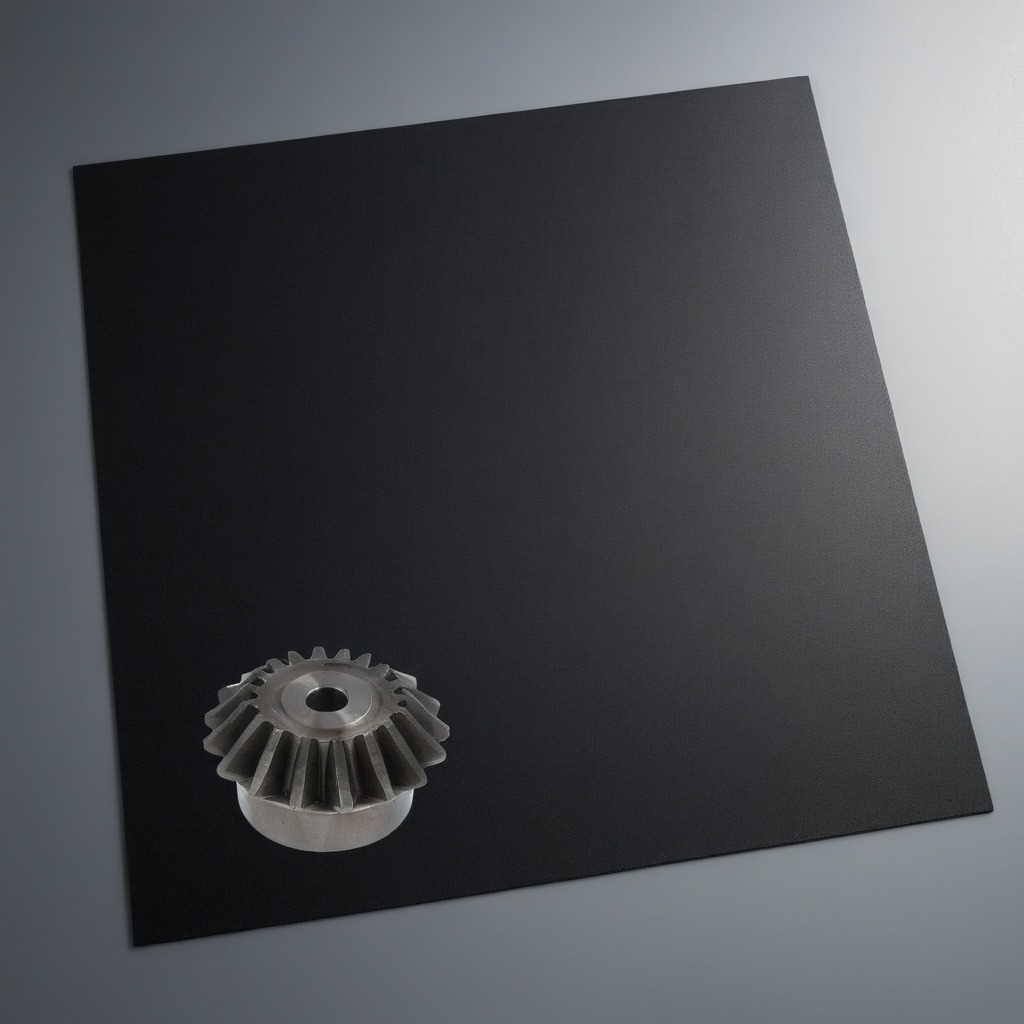
A steel gear with teeth is lying on the granite tabletop.